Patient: sex F, age 55
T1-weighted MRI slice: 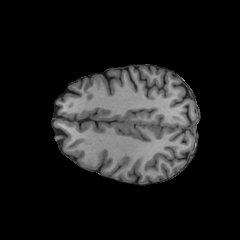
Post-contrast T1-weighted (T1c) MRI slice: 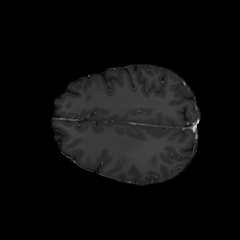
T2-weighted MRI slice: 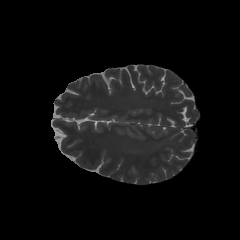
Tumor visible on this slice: no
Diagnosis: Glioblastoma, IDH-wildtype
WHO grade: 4